Interaction volume radius: 5 \u00c5
Interaction volume height: 20 \u00c5
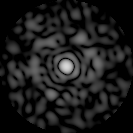
Disorder parameter: 0.8348